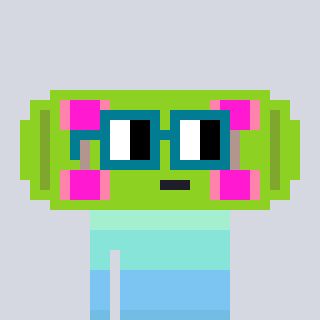
a pixel art character with square dark green glasses, a skateboard-shaped head and a grayscale-colored body on a cool background